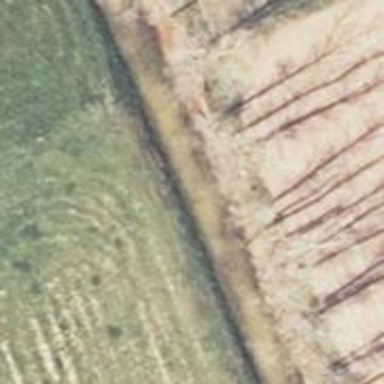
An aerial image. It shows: Row of deciduous broadleaved trees.